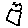
Label: square